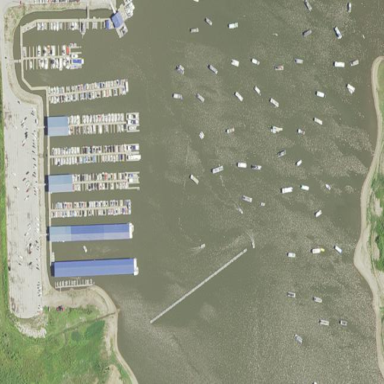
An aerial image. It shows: Marina on leisure land.